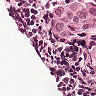
Metastatic tissue present: yes